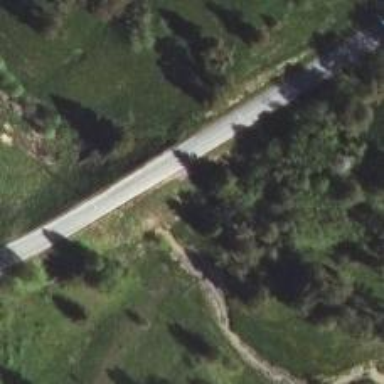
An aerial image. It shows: Culvert tunnel under river.